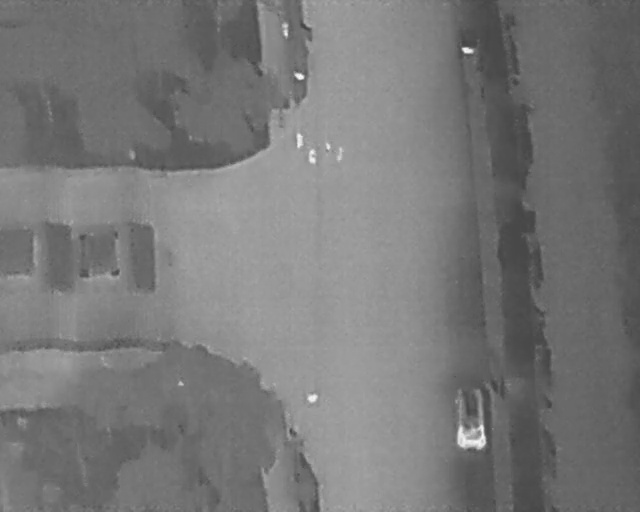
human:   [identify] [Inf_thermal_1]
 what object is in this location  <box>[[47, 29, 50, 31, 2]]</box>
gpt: <ref>1 medium person at the center</ref>

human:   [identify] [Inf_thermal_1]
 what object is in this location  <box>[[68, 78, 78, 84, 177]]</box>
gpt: <ref>1 medium car at the bottom right</ref>